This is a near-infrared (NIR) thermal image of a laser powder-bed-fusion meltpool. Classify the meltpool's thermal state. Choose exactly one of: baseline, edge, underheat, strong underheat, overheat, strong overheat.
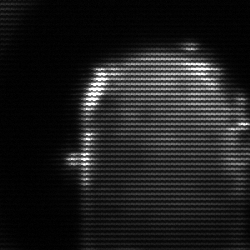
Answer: baseline